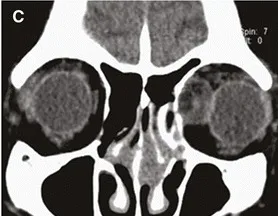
Coronal. Planes of computed tomographic scan show a circumscribed soft tissue mass on the left superonasal orbit with heterogenic density containing areas of fat attenuation.
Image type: radiology (ct)